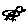
Label: bird